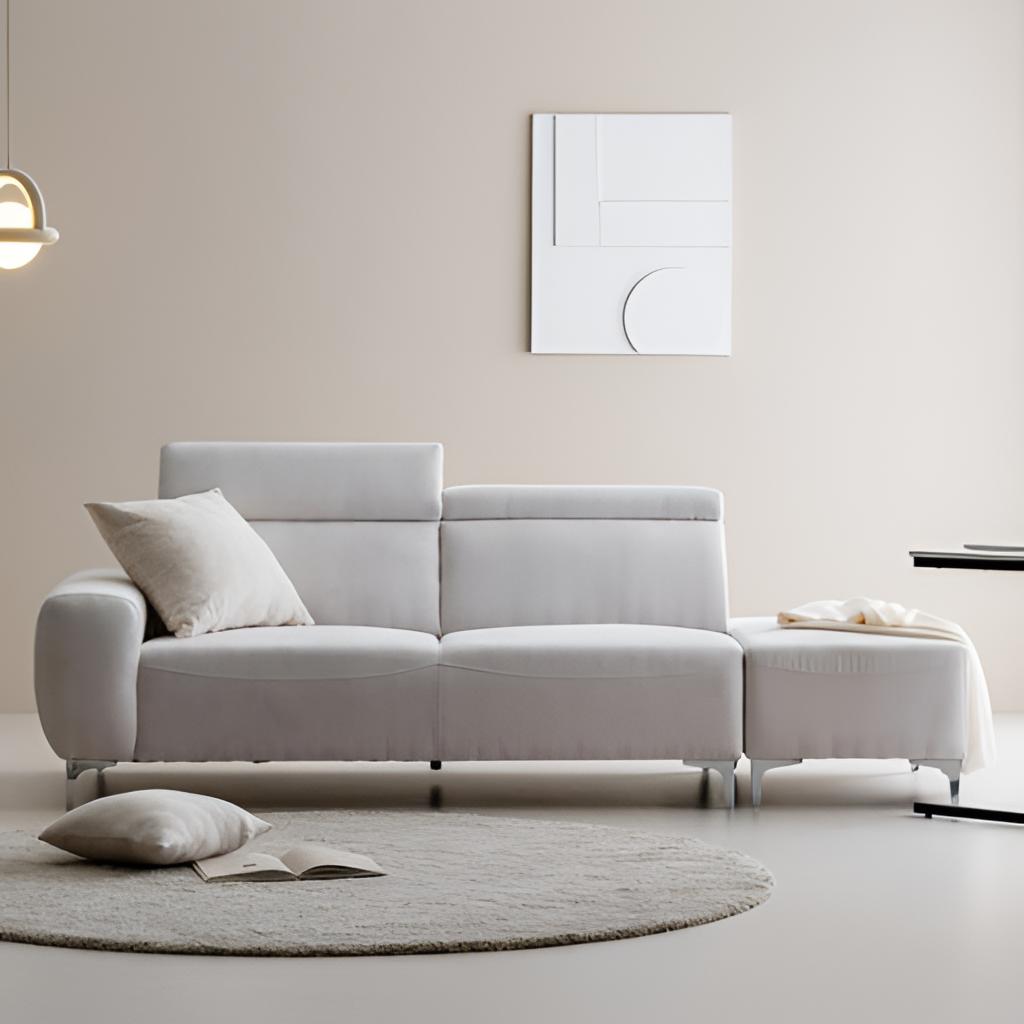
living room, beige fabric sectional sofa, beige paint wallpaper, with solid pattern, minimalist, beige tile flooring, with smooth pattern